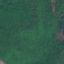
Label: Forest